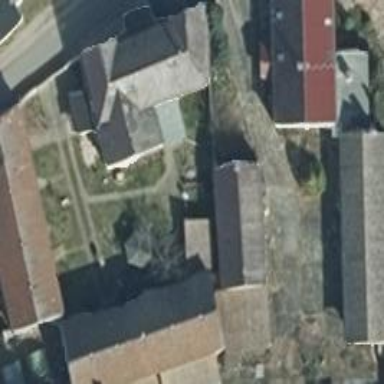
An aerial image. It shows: Residential building.